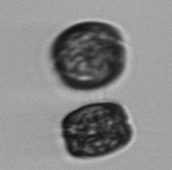
Label: Thalassiosira